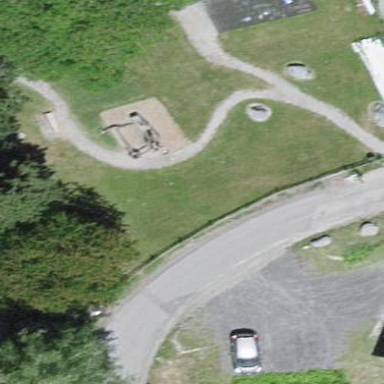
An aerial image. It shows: Playground area for leisure land.